Question: I tried to use the Oblivion color theme in my eclipse. It works fine the problem is that for groovy files characters like {},.:;= etc cannot be seen.
This is an example from a groovy file.

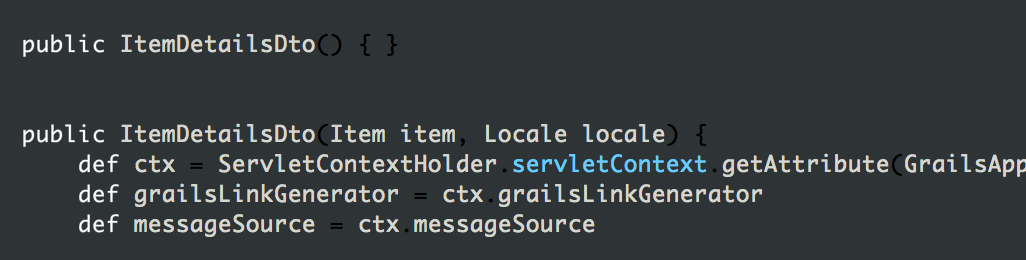
Answer: Here is path for change syntax color of Java in Eclipse:
> Window/Preferences/Java/Editor/Syntax coloring
for JavaScript:
> Window/Preferences/JavaScript/Editor/Syntax coloring
In this place you can find Brackets and many other adjust...
I've checked these adjust in Eclipse Juno.